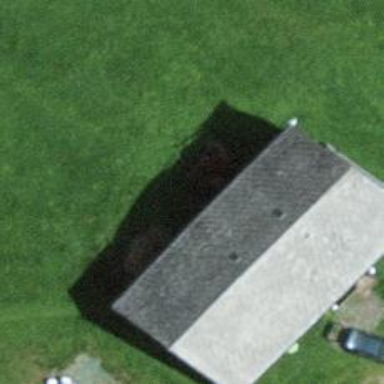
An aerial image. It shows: Gabled roof on farm auxiliary building.